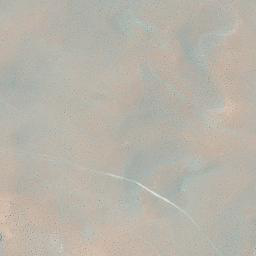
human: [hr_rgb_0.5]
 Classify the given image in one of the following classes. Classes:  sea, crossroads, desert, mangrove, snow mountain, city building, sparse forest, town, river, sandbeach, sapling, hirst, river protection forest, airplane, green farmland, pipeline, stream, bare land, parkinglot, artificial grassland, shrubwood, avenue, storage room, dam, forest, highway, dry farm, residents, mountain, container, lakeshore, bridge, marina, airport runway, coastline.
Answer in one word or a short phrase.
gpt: desert